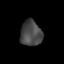
Tissue: skin
Cell type: Epithelial cells
Senescence score: 0.2848
Nuclear area (px): 531
Mean DAPI intensity: 72.03